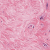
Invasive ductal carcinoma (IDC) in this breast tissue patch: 0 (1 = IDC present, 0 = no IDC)